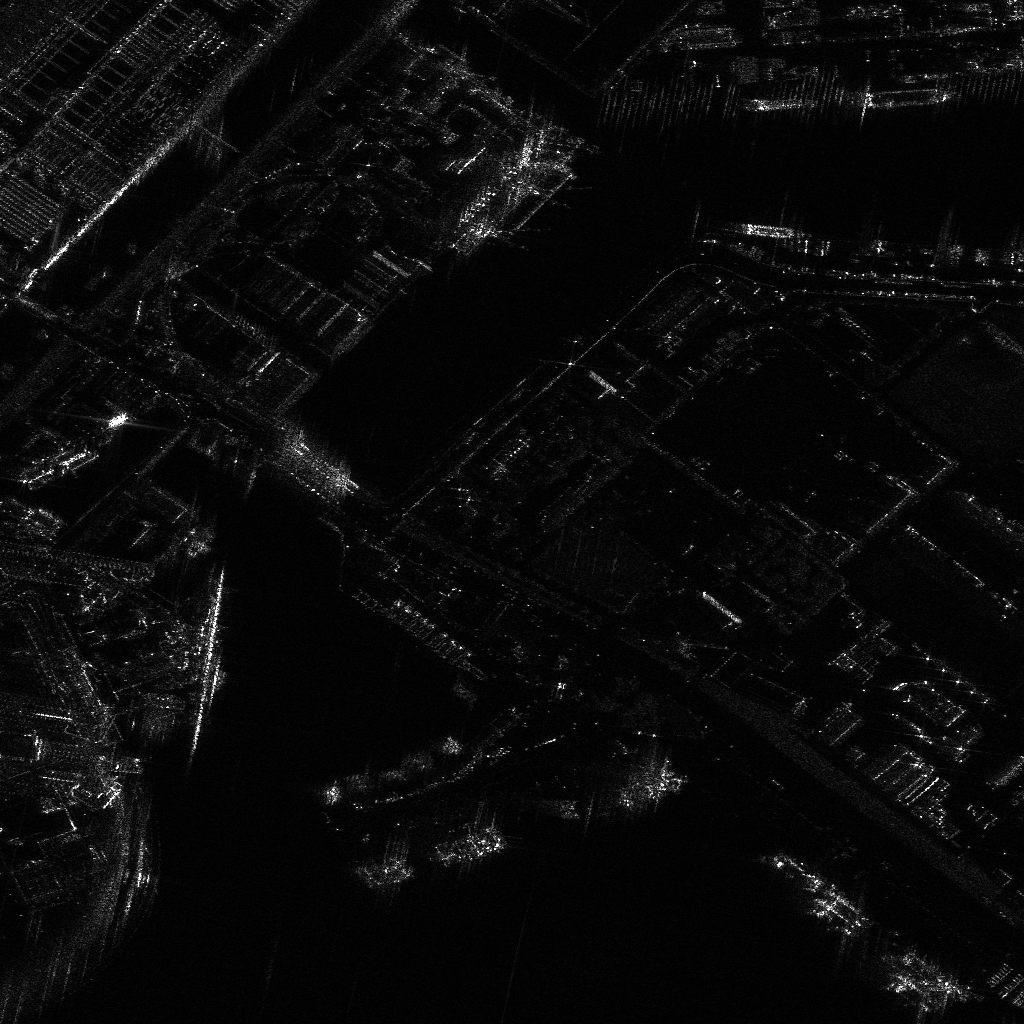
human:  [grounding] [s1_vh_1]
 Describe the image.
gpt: In the satellite image, there is  <ref>2 medium container </ref> <box>[[74, 19, 76, 25, 90], [75, 6, 77, 14, 90]]</box> located at top right,  <ref>2 large lawenforce </ref> <box>[[35, 81, 38, 89, 73], [44, 78, 47, 86, 73]]</box> located at bottom,  <ref>1 medium dredger </ref> <box>[[86, 4, 89, 13, 90]]</box> located at top right.